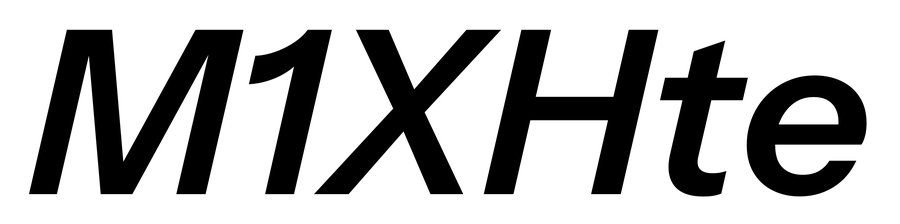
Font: InstrumentSans-Italic_SemiBold_Italic